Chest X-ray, PA view. Patient: 49 years old, sex F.
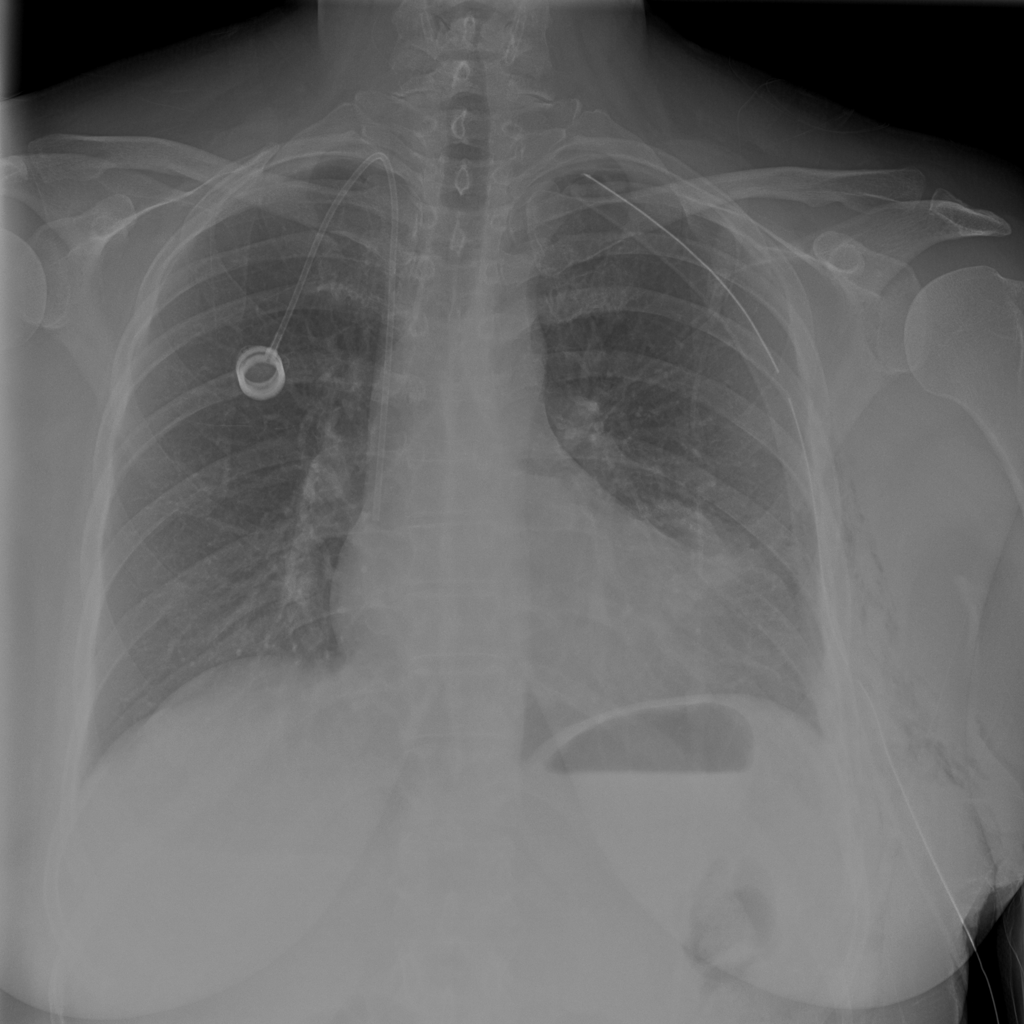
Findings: Emphysema, Pneumothorax